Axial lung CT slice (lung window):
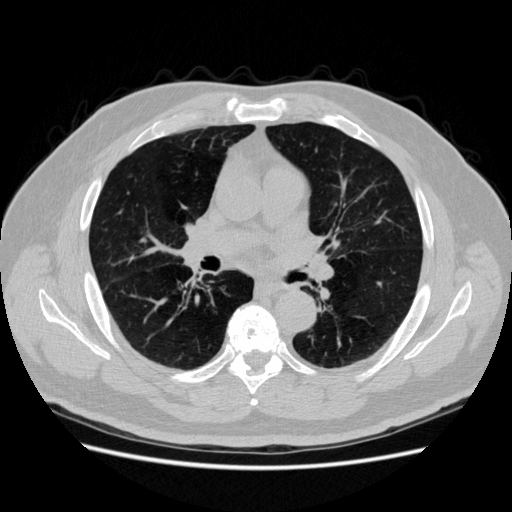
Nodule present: no